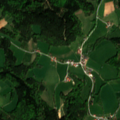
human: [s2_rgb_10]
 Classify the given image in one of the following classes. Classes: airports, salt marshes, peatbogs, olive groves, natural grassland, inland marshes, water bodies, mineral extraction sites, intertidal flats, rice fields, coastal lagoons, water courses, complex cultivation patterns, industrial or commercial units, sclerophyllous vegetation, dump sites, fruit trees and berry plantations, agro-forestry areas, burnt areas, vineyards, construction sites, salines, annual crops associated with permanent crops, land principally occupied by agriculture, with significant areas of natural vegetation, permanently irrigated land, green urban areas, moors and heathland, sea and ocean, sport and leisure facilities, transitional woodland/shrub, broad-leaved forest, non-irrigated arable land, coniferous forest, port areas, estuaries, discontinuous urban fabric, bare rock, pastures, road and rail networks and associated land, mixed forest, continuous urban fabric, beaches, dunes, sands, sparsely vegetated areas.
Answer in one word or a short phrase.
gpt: non-irrigated arable land, complex cultivation patterns, broad-leaved forest, coniferous forest, mixed forest